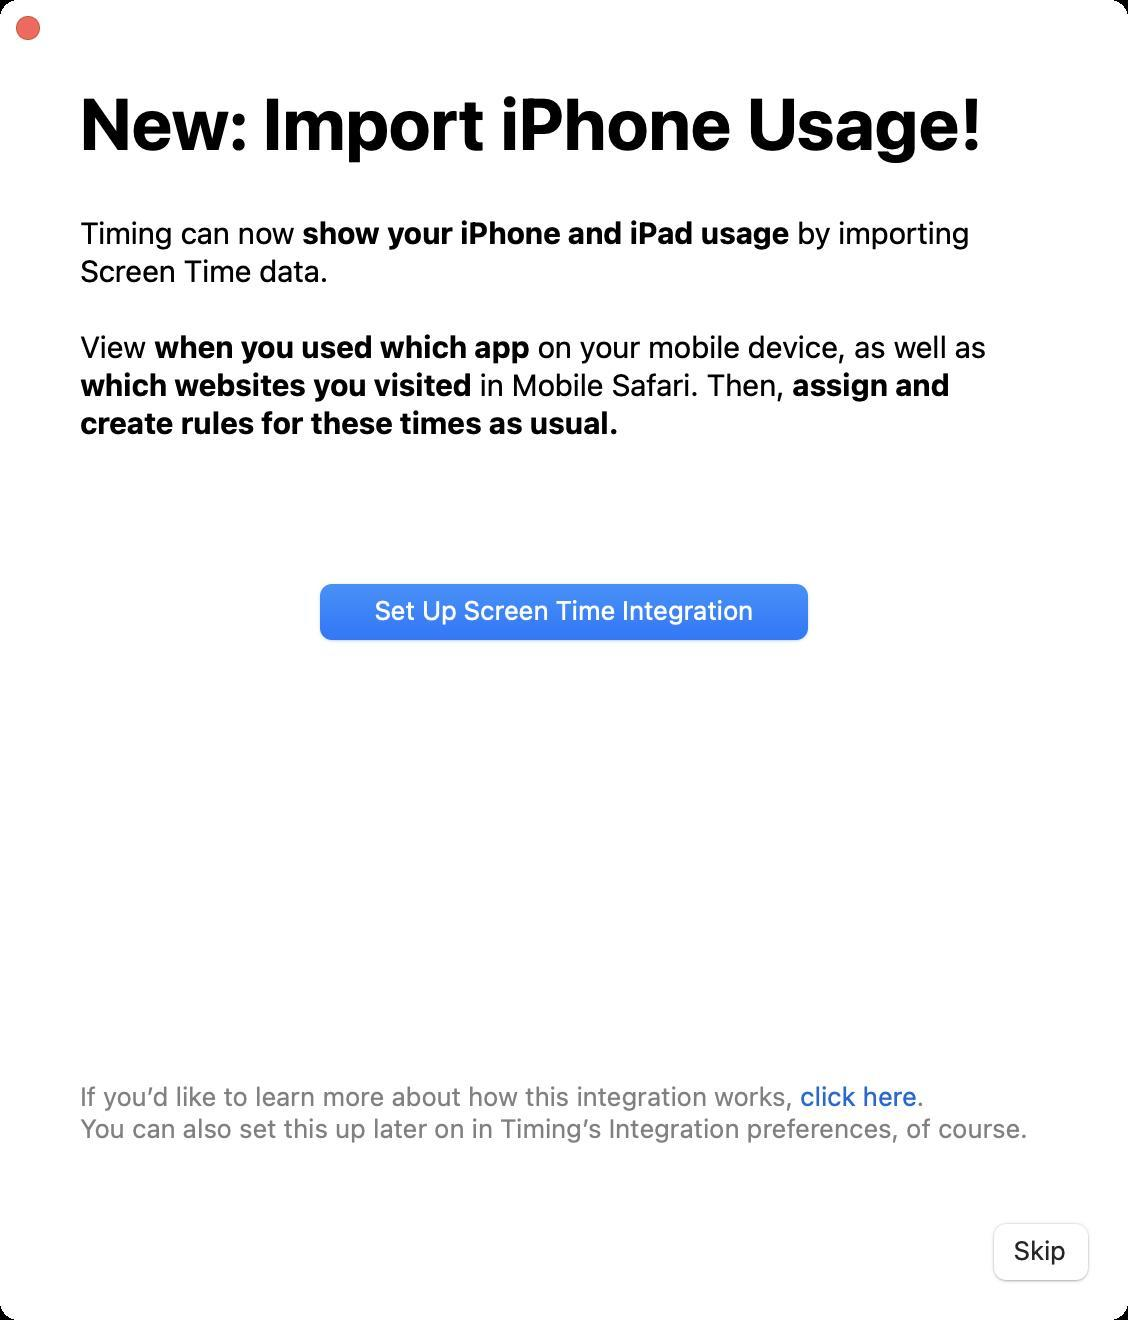
Accessibility tree:
{"name": "Onboarding", "role": "AXWindow", "description": null, "role_description": "standard window", "value": null, "position": "513.00;125.00", "size": "564;660", "children": [{"name": null, "role": "AXStaticText", "description": null, "role_description": "text", "value": "New: Import iPhone Usage!", "position": "38.00;40.00", "size": "488;43", "children": []}, {"name": null, "role": "AXStaticText", "description": null, "role_description": "text", "value": "Timing can now show your iPhone and iPad usage by importing Screen Time data.\n\nView when you used which app on your mobile device, as well as which websites you visited in Mobile Safari. Then, assign and create rules for these times as usual.", "position": "38.00;107.00", "size": "488;114", "children": []}, {"name": "Set_Up_Screen_Time_Integration", "role": "AXButton", "description": null, "role_description": "button", "value": null, "position": "154.00;286.00", "size": "256;40", "children": []}, {"name": null, "role": "AXStaticText", "description": null, "role_description": "text", "value": "If you’d like to learn more about how this integration works, click here.\nYou can also set this up later on in Timing’s Integration preferences, of course.", "position": "38.00;540.00", "size": "488;32", "children": [{"name": "click_here", "role": "AXLink", "description": null, "role_description": "hyperlink", "value": null, "position": "400.17;540.00", "size": "58;16", "children": []}]}, {"name": "Skip", "role": "AXButton", "description": null, "role_description": "button", "value": null, "position": "491.00;606.00", "size": "59;40", "children": []}, {"name": null, "role": "AXButton", "description": null, "role_description": "close button", "value": null, "position": "7.00;6.00", "size": "14;16", "children": []}]}